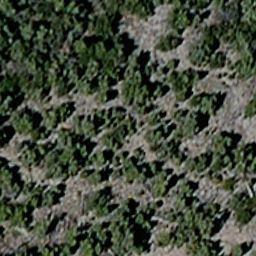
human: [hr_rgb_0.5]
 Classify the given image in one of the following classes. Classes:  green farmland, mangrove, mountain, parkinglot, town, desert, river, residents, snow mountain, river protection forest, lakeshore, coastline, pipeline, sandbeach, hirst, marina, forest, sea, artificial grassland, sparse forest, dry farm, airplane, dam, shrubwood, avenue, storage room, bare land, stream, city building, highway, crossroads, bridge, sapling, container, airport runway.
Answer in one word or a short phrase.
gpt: sparse forest